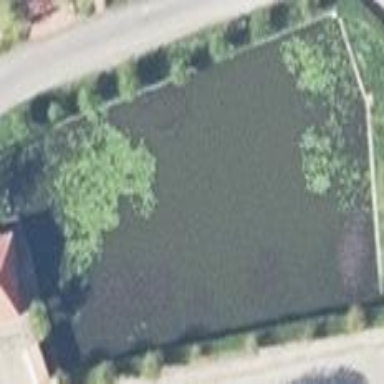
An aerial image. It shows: Peaceful pond surrounded by nature.